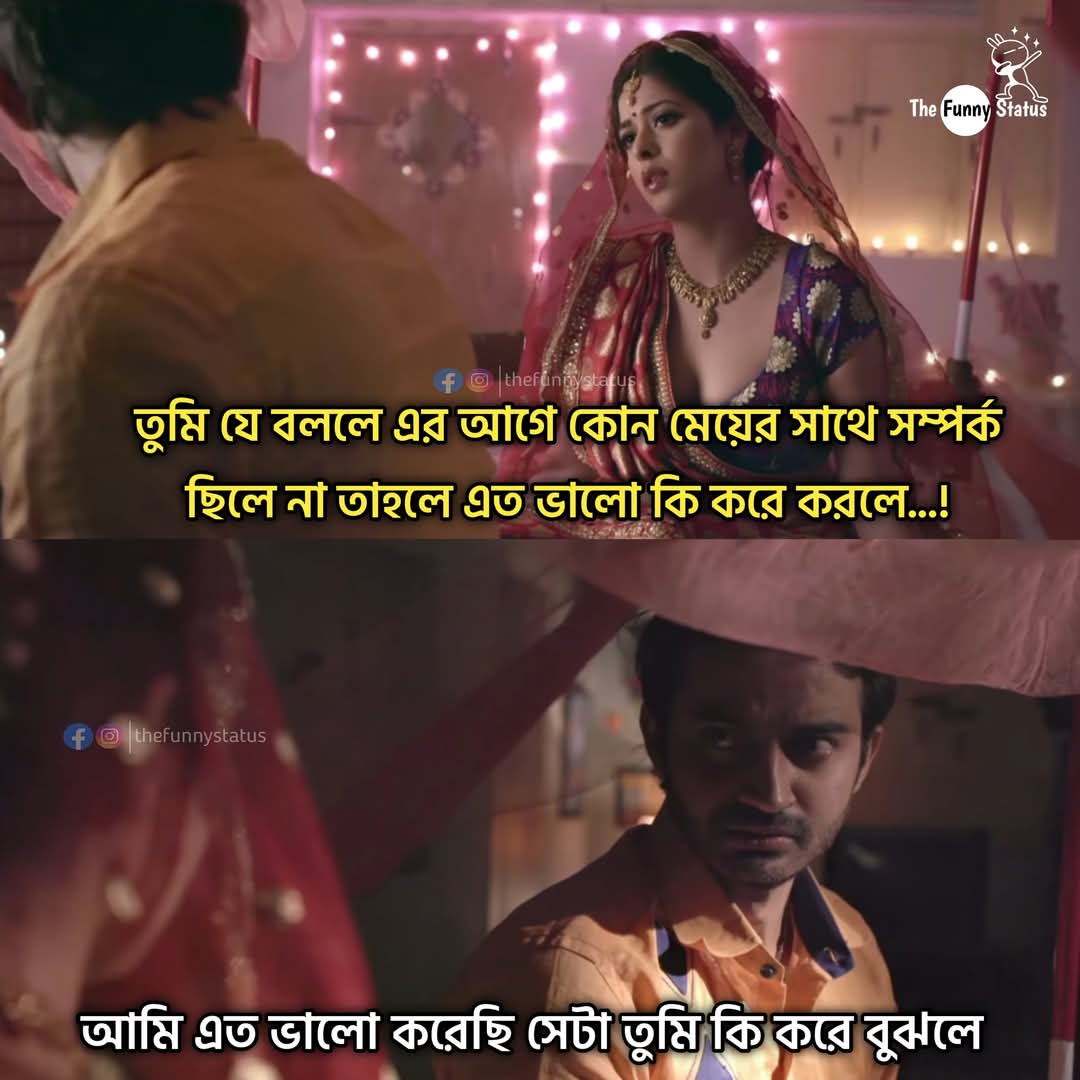
Text: তুমি যে বললে এর আগে কোন মেয়ের সাথে সম্পর্ক ছিলে না তাহলে এত ভালো কি করে করলে...!
আমি এত ভালো করেছি সেটা তুমি কি করে বুঝলে
Label: Non Hate